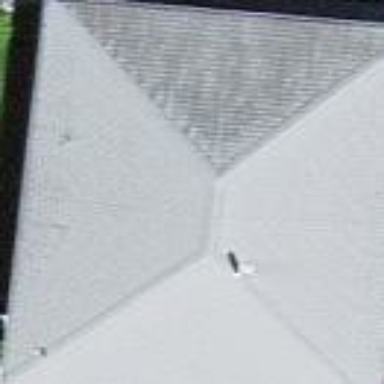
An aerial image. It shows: Detached building with hipped roof shape.